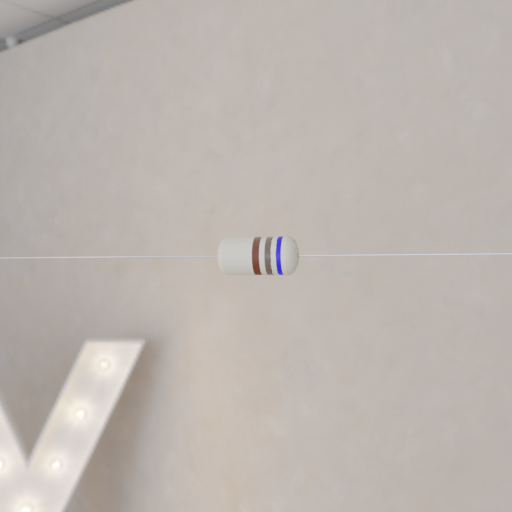
Resistor colour bands (in order): brown, brown, blue